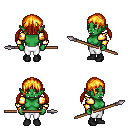
a pixel art fantasy rpg character, female body template, orc, green skin, gold arm armor, white pants, light blonde twin-tailed hairstyle, black shoes, spear, four views (front, back, left, right), 2x2 character sprite sheet, small pixel art, hard edges, no anti-aliasing